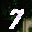
Label: 7